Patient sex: M
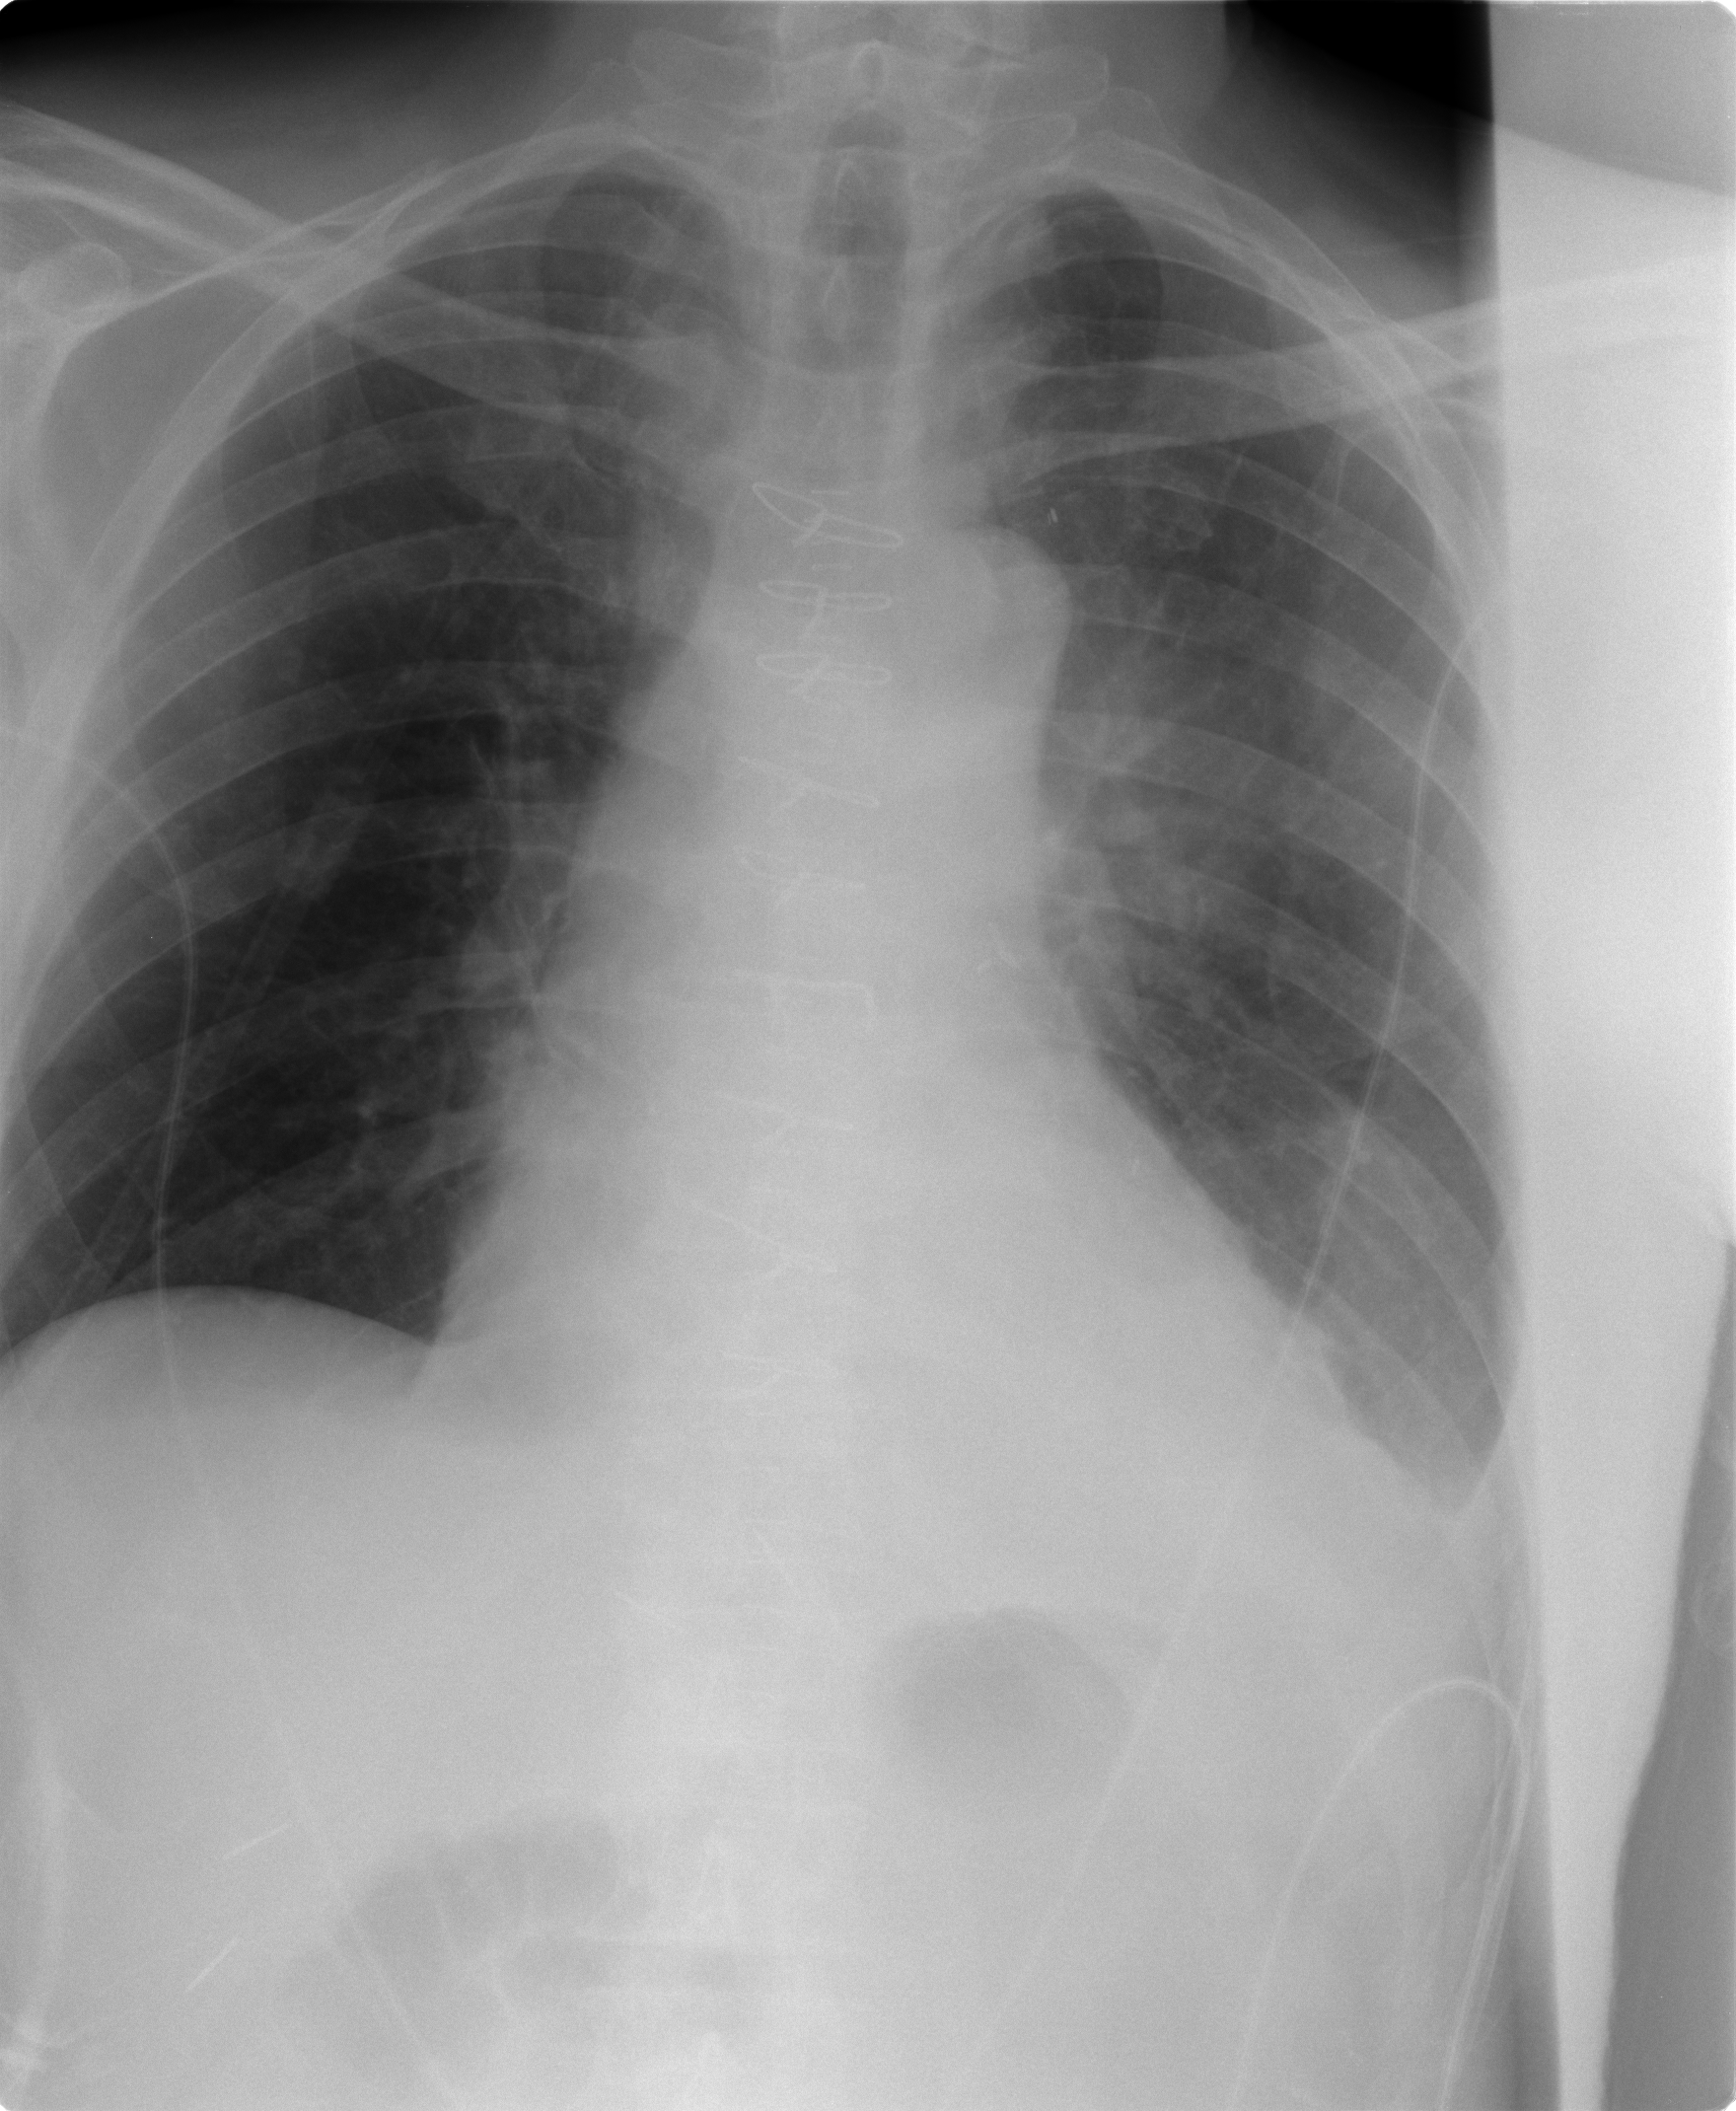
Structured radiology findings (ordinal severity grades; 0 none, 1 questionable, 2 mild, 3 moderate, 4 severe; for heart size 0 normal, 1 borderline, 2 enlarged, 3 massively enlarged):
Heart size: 2
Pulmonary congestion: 0
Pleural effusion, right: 0
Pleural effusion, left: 2
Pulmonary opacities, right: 0
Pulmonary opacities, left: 1
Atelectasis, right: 0
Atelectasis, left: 2